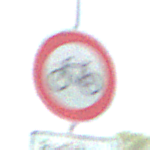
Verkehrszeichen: VerbotRadverkehr
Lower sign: HinweisDurchVerbaleAngabe3
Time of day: MorningAfternoon
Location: Outdoor (Nature)
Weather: PartlyCloudy
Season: NotSpecified
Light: Natural